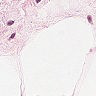
Metastatic tissue present: no